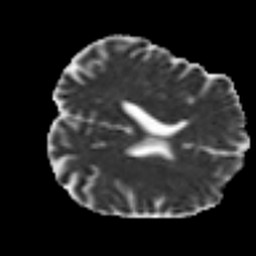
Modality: MD
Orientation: axial
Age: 48
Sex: male
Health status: ill
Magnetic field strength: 3 T
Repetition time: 7 s
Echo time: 0.0926 s